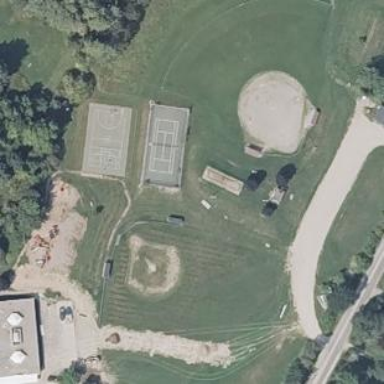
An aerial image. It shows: Baseball pitch for leisure and sports activities.